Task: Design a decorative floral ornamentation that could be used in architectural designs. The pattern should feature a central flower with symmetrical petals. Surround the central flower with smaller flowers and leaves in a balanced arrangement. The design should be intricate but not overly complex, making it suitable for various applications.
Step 863:
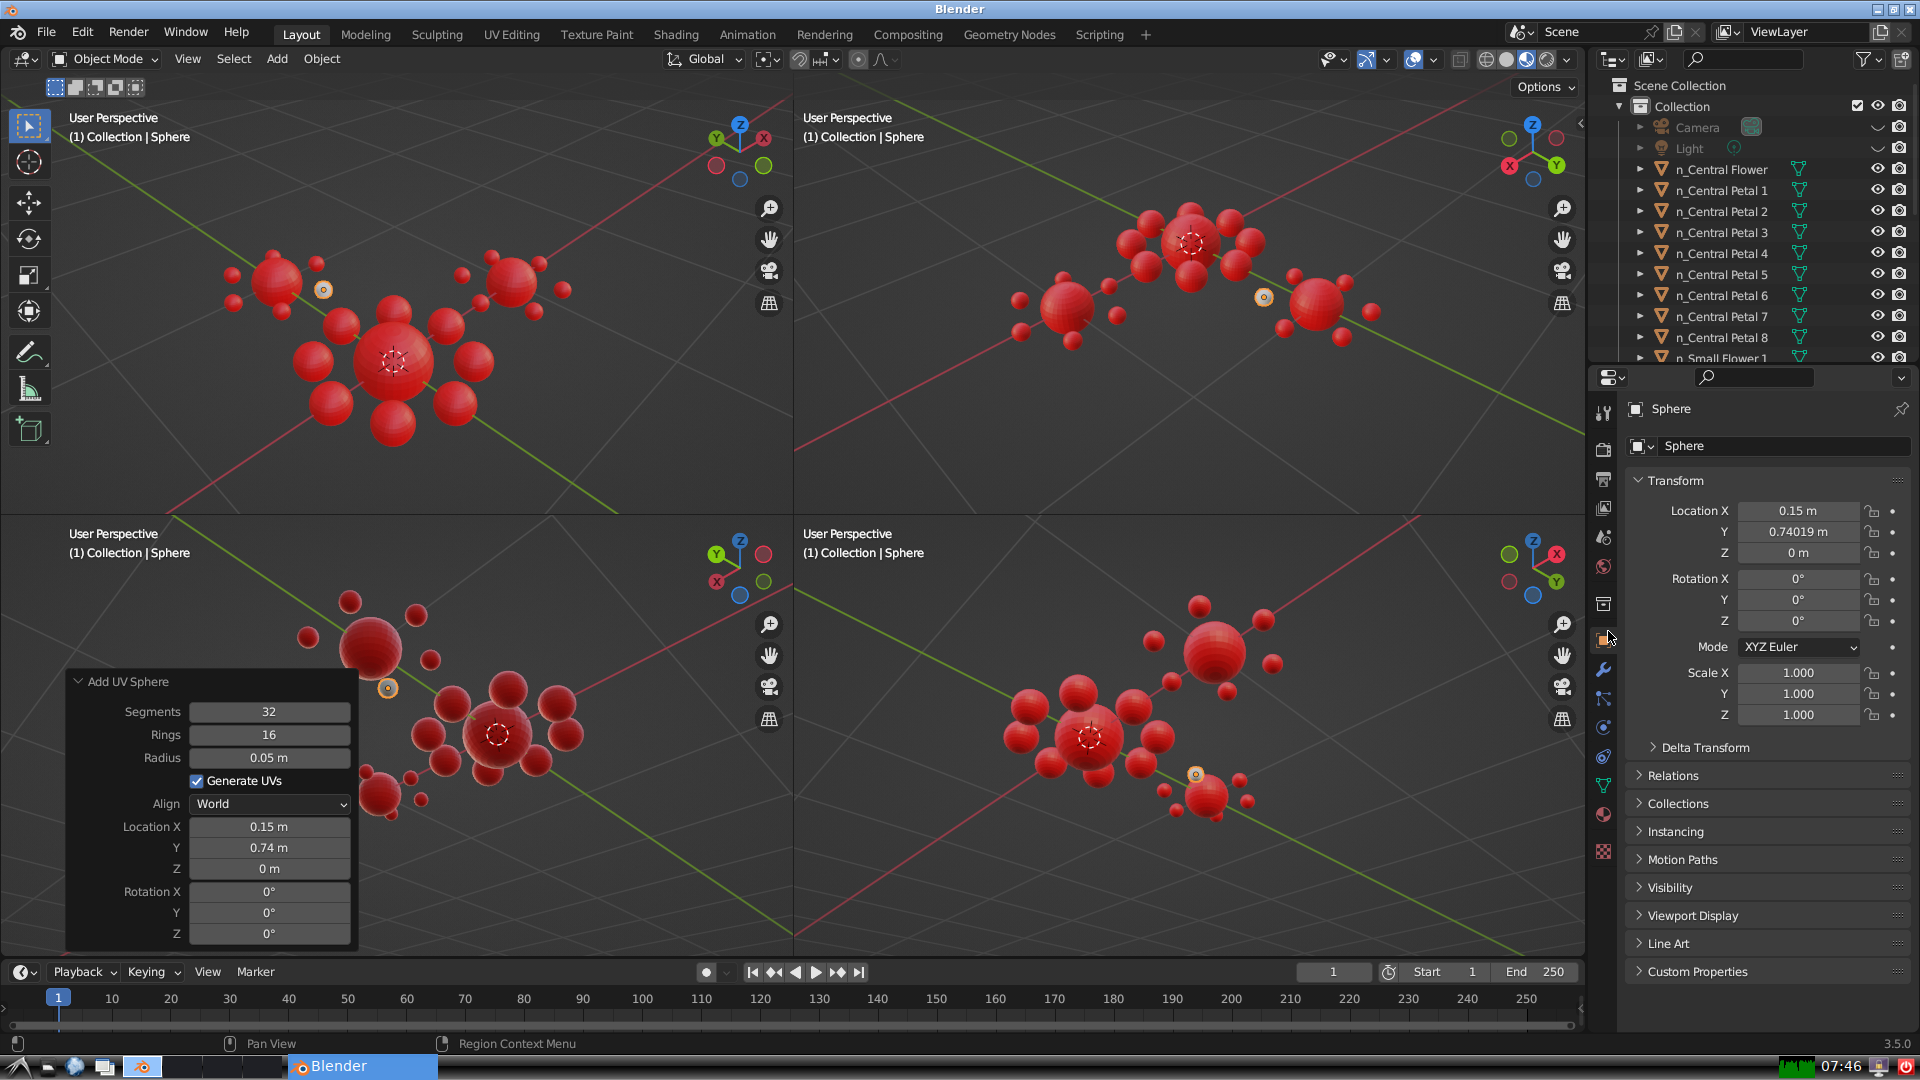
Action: {"mouse_move": [1732, 445]}